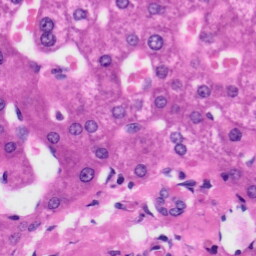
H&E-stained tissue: Liver